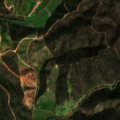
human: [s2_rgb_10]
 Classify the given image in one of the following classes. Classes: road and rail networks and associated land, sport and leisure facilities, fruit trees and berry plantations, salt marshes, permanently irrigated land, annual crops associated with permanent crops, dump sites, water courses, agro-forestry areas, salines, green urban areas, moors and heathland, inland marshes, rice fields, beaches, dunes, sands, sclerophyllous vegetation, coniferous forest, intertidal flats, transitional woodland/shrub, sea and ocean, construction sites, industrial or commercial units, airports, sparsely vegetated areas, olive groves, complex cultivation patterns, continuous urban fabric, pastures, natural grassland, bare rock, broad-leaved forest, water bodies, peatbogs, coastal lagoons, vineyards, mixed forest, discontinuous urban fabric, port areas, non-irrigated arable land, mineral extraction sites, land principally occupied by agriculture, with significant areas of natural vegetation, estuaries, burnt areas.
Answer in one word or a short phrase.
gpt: land principally occupied by agriculture, with significant areas of natural vegetation, agro-forestry areas, broad-leaved forest